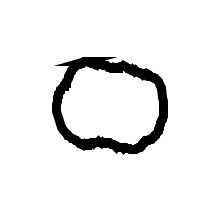
Shape: circle